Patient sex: M
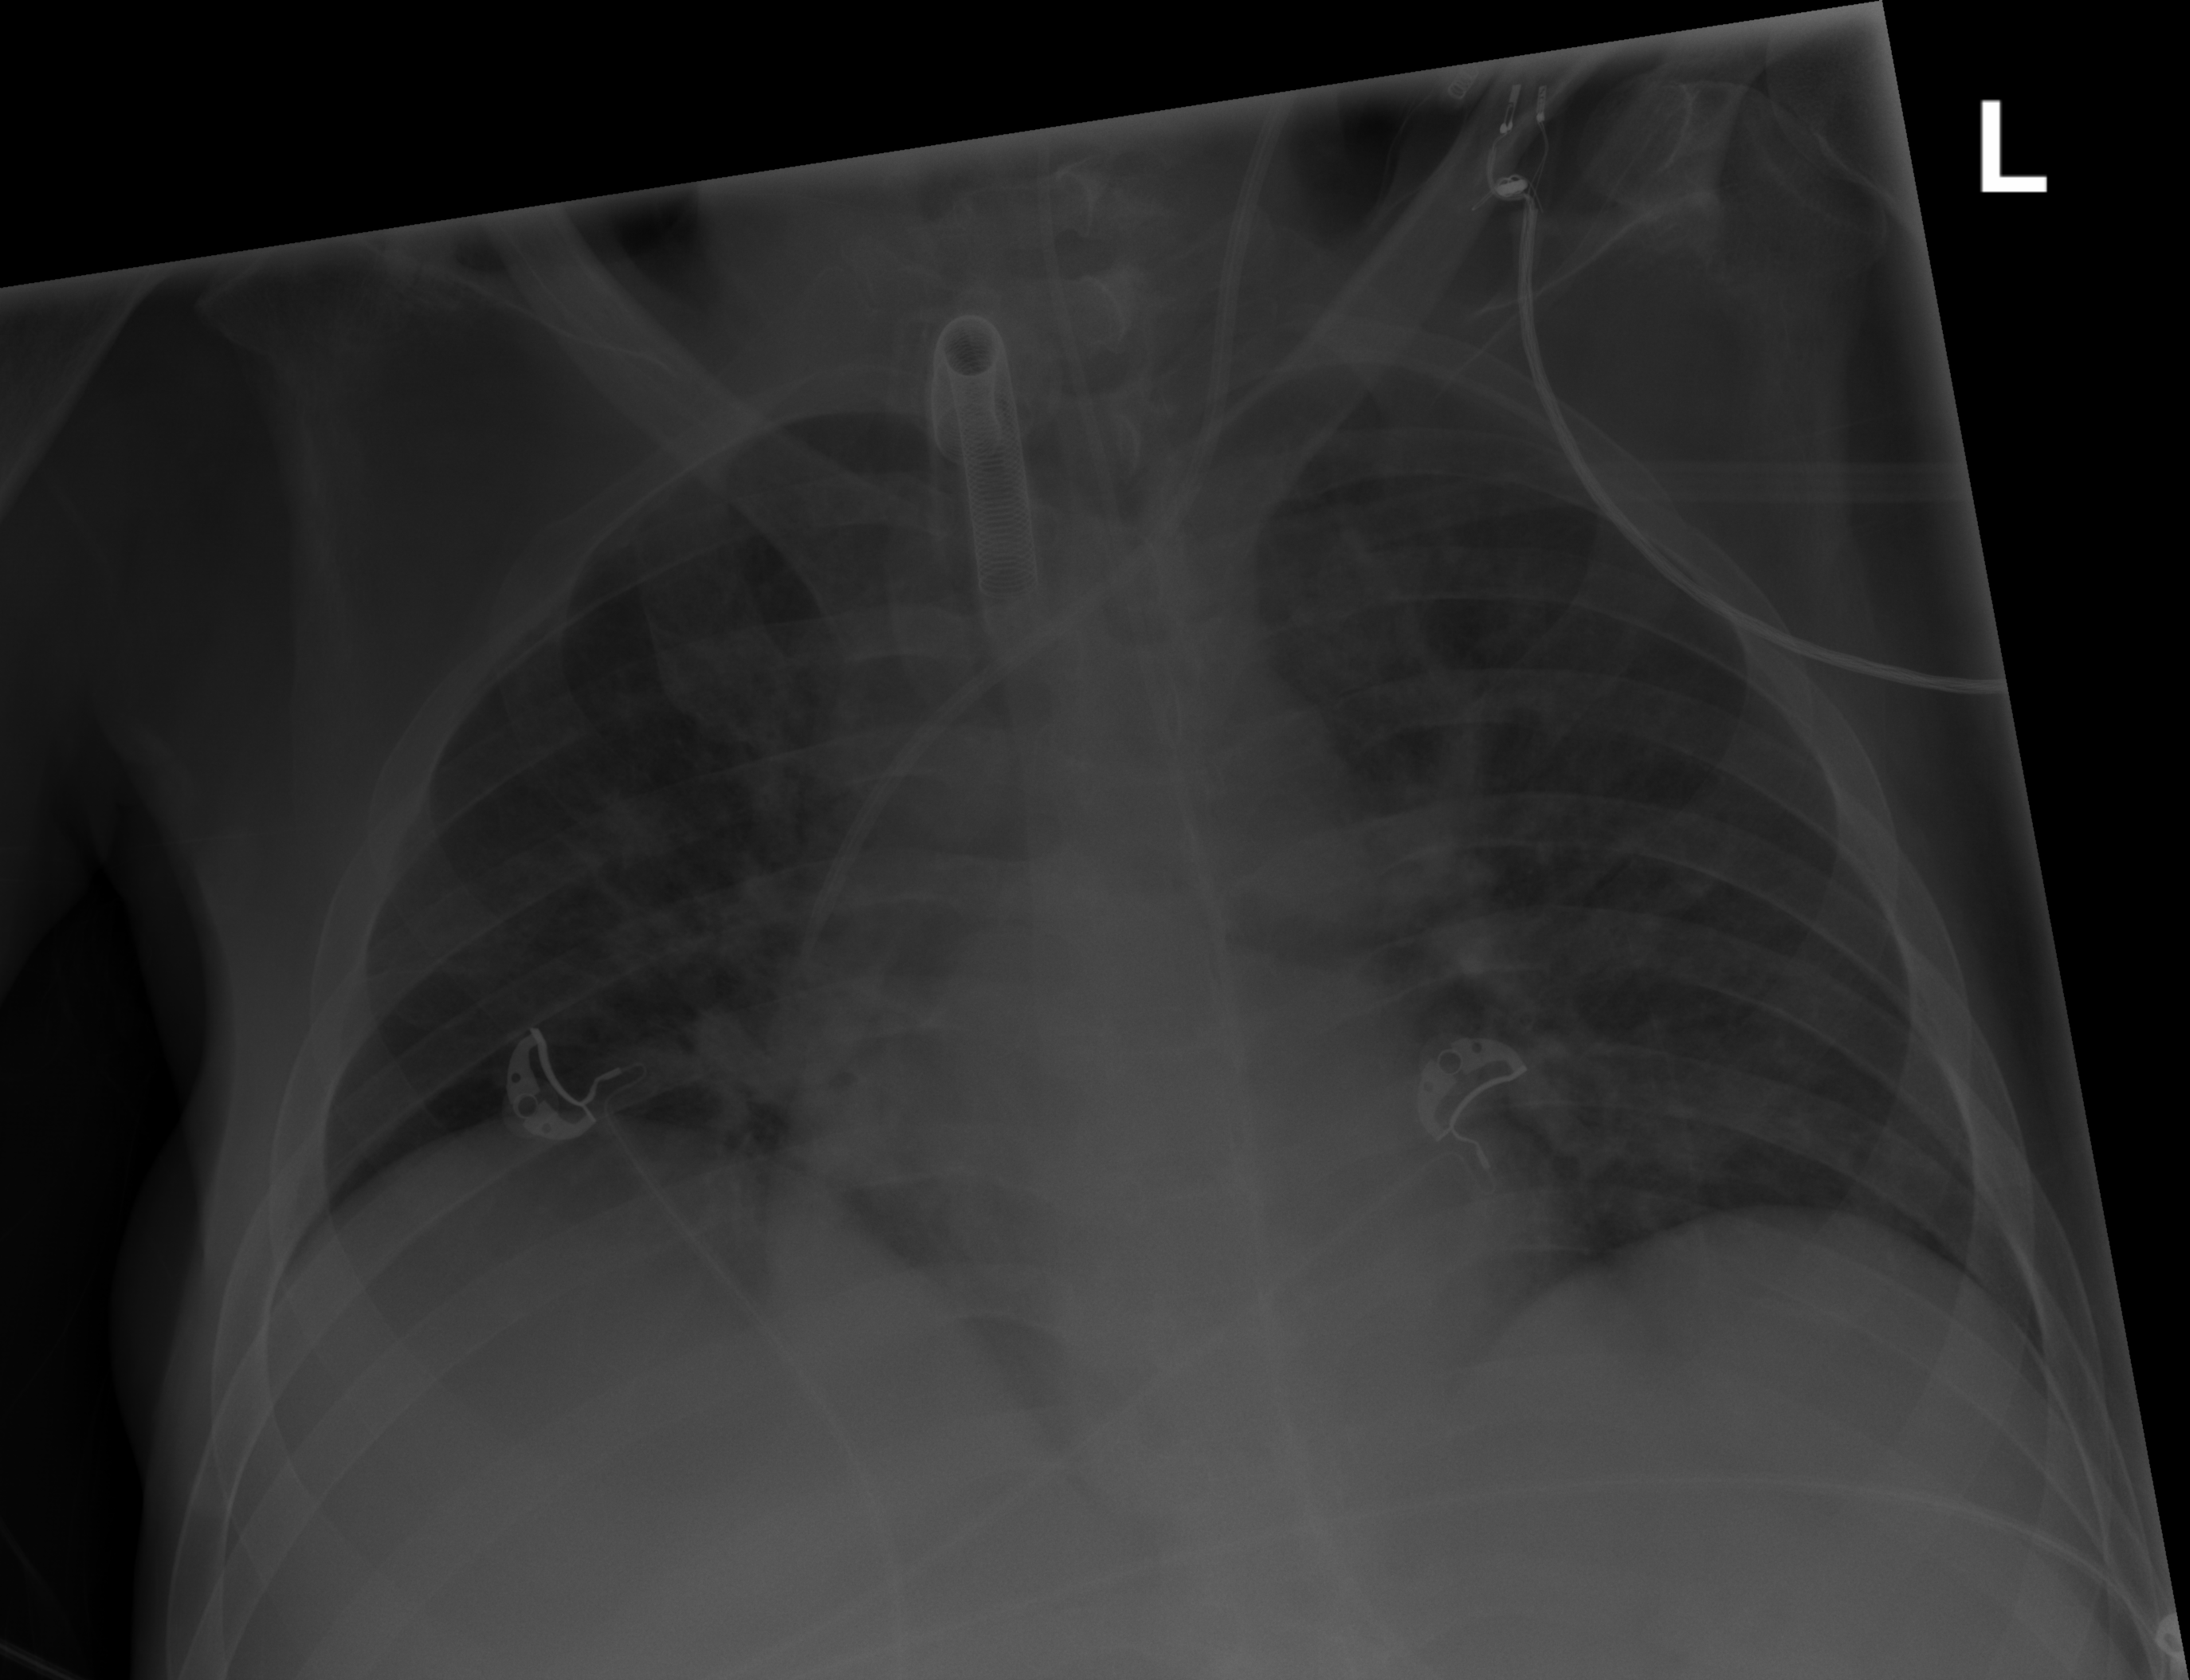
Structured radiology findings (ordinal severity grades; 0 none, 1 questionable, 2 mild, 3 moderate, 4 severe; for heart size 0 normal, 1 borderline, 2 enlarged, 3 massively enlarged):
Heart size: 0
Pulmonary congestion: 0
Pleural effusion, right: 0
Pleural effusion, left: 0
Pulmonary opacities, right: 0
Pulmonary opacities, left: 0
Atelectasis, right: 2
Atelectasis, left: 0